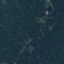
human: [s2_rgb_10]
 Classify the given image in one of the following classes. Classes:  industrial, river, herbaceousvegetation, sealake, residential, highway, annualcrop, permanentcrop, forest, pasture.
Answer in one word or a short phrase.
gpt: Forest